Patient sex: F
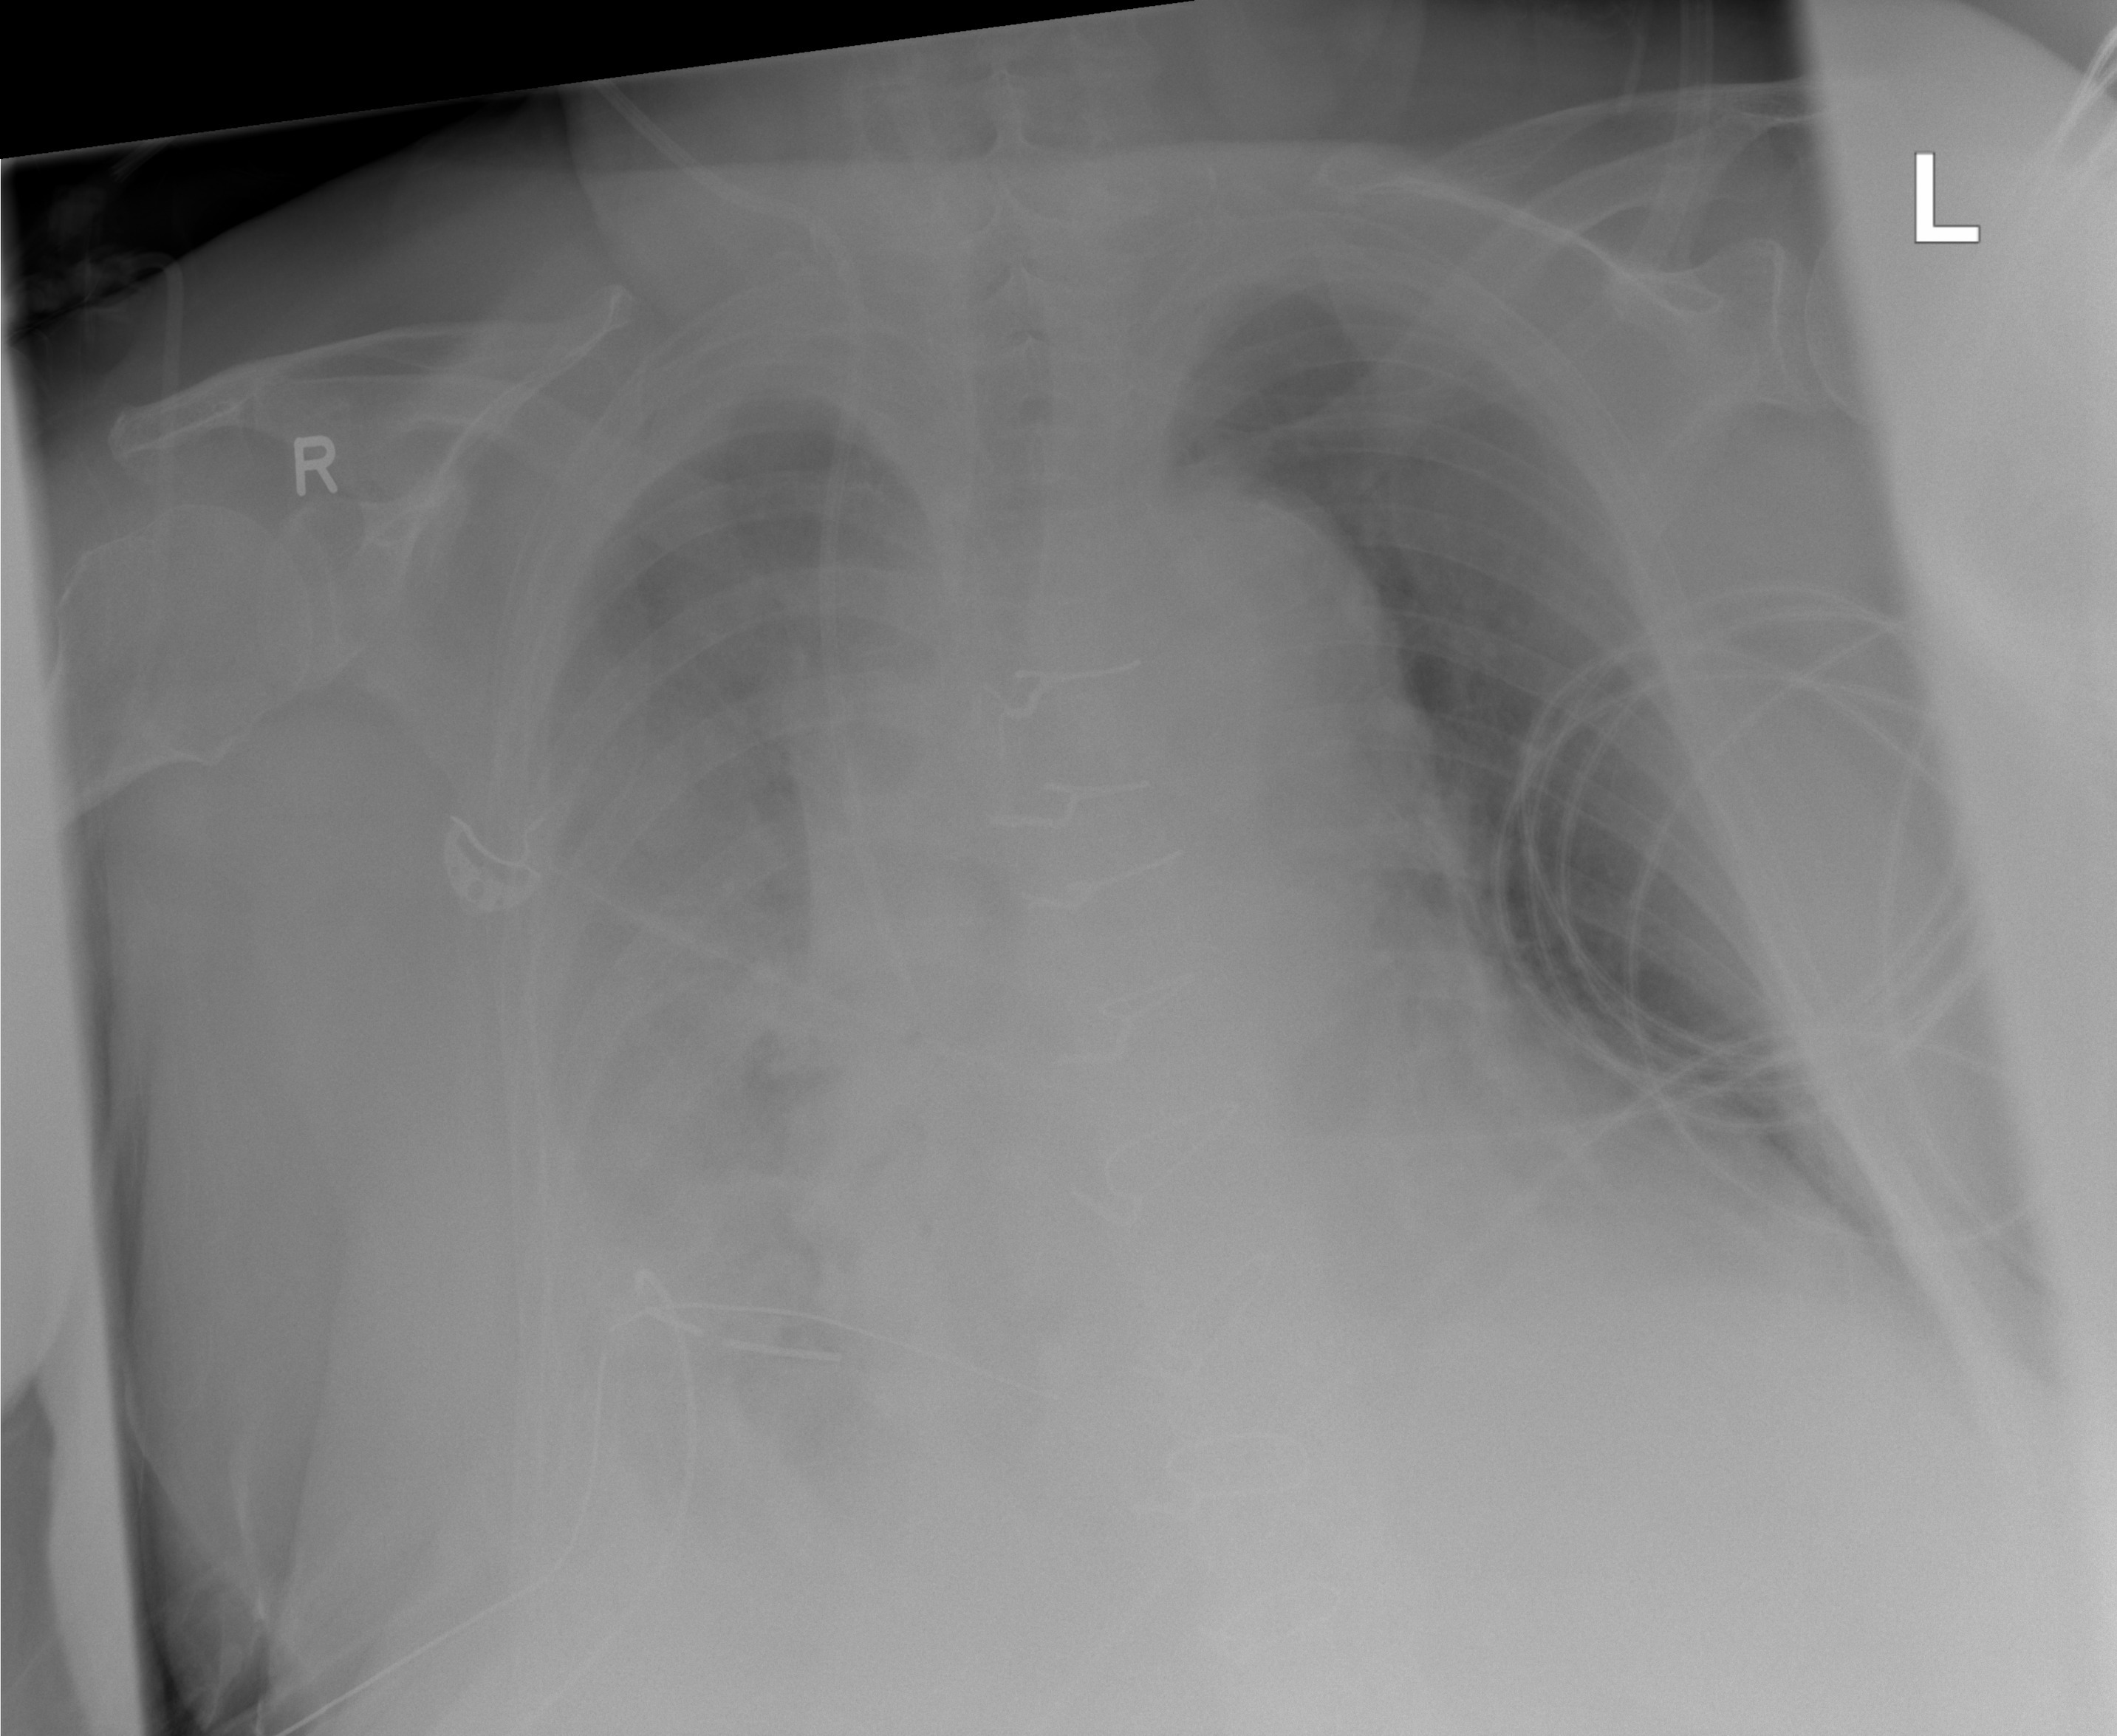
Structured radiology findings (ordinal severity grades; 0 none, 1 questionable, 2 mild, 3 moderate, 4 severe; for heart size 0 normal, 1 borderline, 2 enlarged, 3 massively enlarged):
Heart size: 2
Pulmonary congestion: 0
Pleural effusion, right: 3
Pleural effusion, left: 2
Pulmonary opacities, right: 3
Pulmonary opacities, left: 0
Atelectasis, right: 2
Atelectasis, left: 0